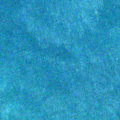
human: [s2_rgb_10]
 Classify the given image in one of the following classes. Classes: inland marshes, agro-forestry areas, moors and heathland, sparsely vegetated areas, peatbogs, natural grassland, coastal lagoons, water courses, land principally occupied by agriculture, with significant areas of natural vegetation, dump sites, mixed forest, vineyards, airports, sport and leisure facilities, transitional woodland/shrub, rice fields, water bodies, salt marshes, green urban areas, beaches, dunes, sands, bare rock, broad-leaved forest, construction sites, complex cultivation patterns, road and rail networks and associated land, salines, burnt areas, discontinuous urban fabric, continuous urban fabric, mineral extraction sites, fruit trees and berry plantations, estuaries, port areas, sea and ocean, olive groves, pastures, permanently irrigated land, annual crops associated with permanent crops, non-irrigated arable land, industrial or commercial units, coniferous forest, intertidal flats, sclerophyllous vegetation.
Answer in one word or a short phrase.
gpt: sea and ocean